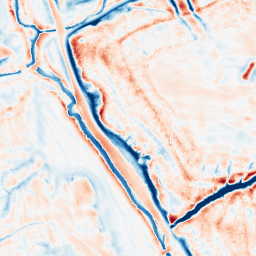
Category: edge_preserving
Decomposition family: bilateral
Decomposition parameters: d: 21
sigma_color: 100
sigma_space: 100
Upsampling method: sinc_blackman
Upsampling parameters: scale: 4
kernel_size: 16
Upsampling scale: 4